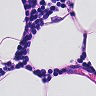
Metastatic tissue present: no